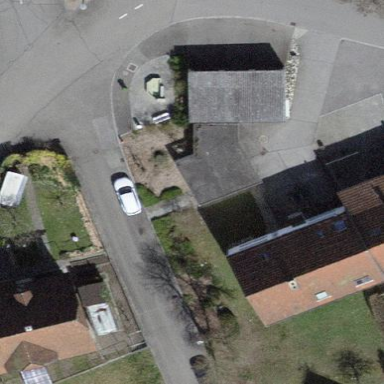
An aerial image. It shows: Garage with flat roof.